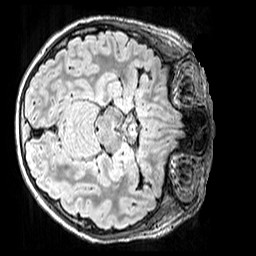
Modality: FLAIR
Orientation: axial
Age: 11
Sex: male
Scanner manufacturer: siemens
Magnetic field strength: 3 T
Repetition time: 5 s
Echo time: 0.388 s